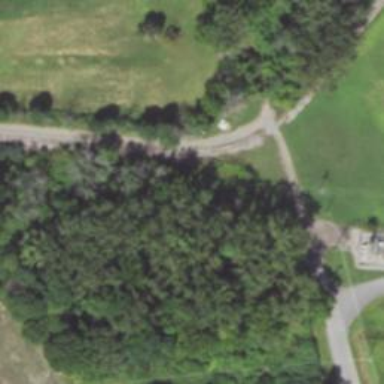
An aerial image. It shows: Disused railway spur.